Question: This is the continuation of <URL>. I am learning to use joins with models, but I'm having trouble getting them working.
Here is my table structure:

Here is my Controller:
'''
public function Tag($data=NULL)
{
$BlogData = Tag::with('blogs')->where('Name', $data)->get();
return $last_query = end($BlogData);
return View::make('tag')->with('BlogData', $BlogData);
}
'''
Here is my Tag Model:
'''
<?php
class Tag extends Eloquent
{
protected $table = 'tags';
public static $rules = array(
'BlogTitle' => array('required'),
'BlogBody' => array('required')
);
protected $fillable = array('BlogTitle', 'BlogBody');
public function blogs(){
return $this->belongsToMany('Blog');
}
}
'''
Here is my Blog Model:
'''
<?php
class Blog extends Eloquent
{
protected $table = 'blog';
public static $rules = array(
'BlogTitle' => array('required'),
'BlogBody' => array('required')
);
protected $fillable = array('BlogTitle', 'BlogBody');
public function tags(){
return $this->belongsToMany('Tag');
}
}
'''
Here is my view:
'''
@extends('layout.master')
@section('body')
<div class="jumbotron">
@foreach ($BlogData as $Blog)
Tag :{{$Blog->Name}}
{{$Blog->tags;}}
@endforeach
</div>
@stop
'''
How would I display all blogs that have the tags?
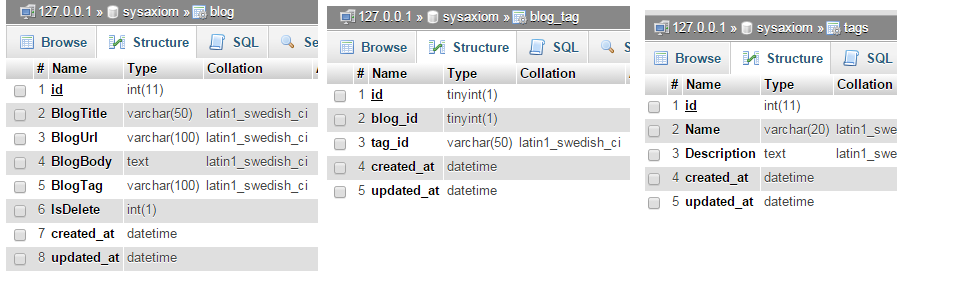
Answer: You can filter models by a certain relationship with 'whereHas':
'''
$BlogData = Blog::with('tags')->whereHas('tags', function($q) use $data){
$q->where('Name', $data);
})->get();
'''